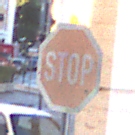
Verkehrszeichen: Stop
Umgebung: Outdoor, Urban
Tageszeit: SunriseSunset
Wetter: Clear
Licht: Natural
Jahreszeit: NotSpecified
Kontrast: MediumContrast